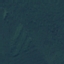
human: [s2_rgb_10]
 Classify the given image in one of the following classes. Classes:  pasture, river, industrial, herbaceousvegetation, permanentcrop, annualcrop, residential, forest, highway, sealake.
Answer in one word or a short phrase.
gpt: Forest